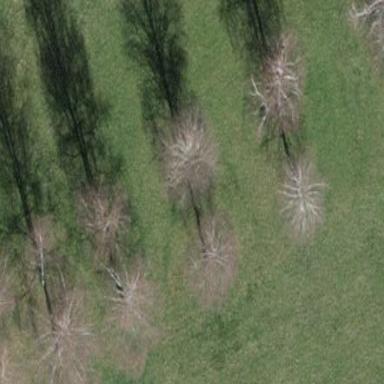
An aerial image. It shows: Orchard.